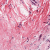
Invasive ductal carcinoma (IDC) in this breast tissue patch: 0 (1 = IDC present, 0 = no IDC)